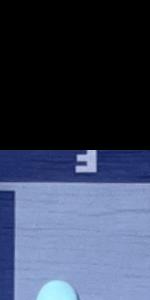
Label: Empty